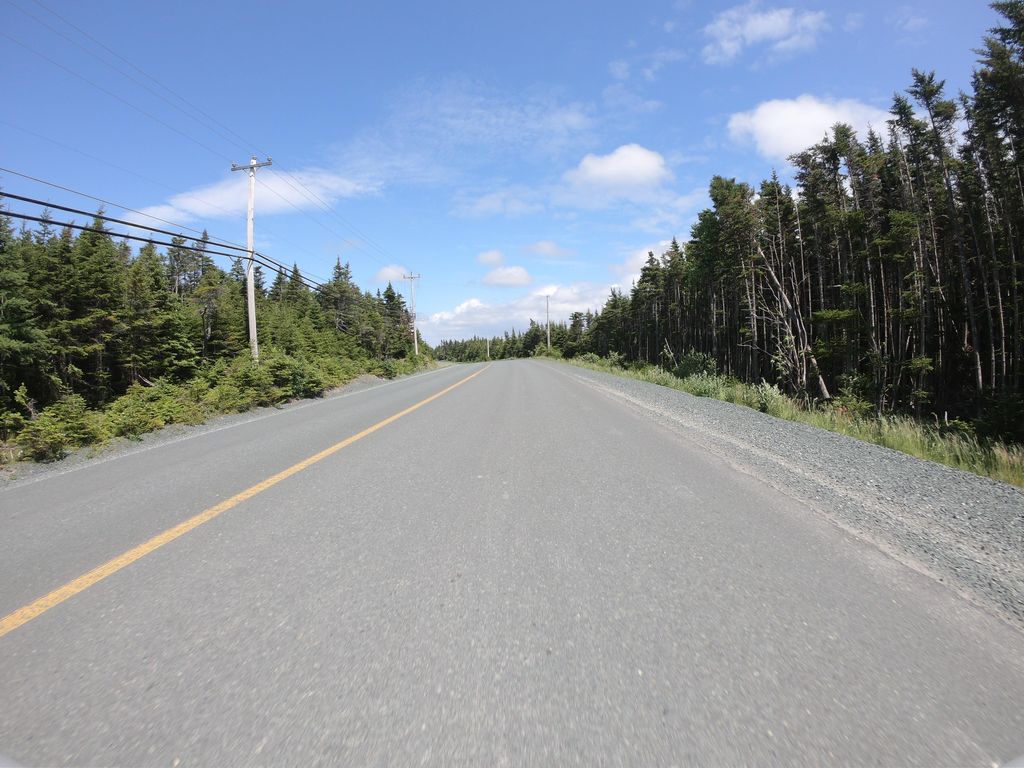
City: st_johns